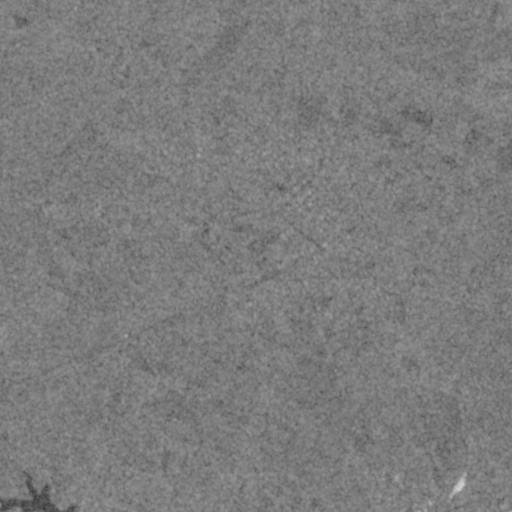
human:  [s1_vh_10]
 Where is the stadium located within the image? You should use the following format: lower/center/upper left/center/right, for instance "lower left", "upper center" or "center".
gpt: The stadium is located in the center of the image.
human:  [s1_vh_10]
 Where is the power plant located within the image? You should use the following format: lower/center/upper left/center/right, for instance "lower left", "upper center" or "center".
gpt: There is no power plant in the image.

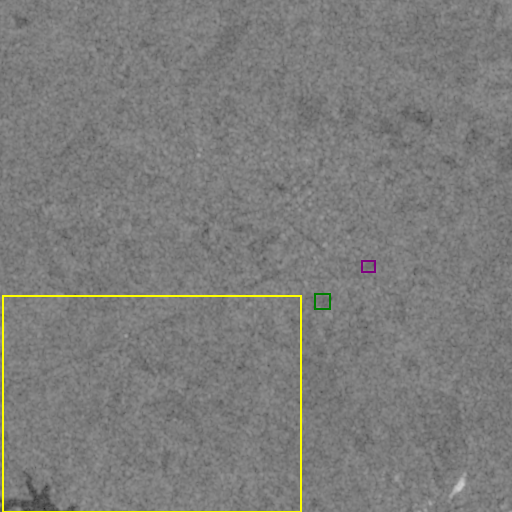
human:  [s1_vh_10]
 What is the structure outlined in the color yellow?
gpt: The structure outlined in yellow is a crop field.
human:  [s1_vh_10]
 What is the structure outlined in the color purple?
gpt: The structure outlined in purple is a park.
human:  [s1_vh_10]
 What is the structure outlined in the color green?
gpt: The structure outlined in green is a stadium.
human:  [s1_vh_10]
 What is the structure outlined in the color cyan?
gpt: There is no cyan outline.